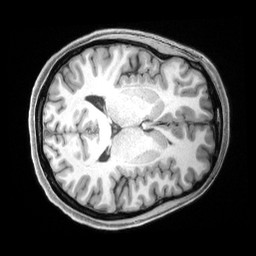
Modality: T1w
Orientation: axial
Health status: healthy
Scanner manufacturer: siemens
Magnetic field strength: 3 T
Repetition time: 2.4 s
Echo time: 0.00222 s